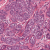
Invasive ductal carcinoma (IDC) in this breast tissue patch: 0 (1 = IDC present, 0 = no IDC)